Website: walmart
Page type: payment
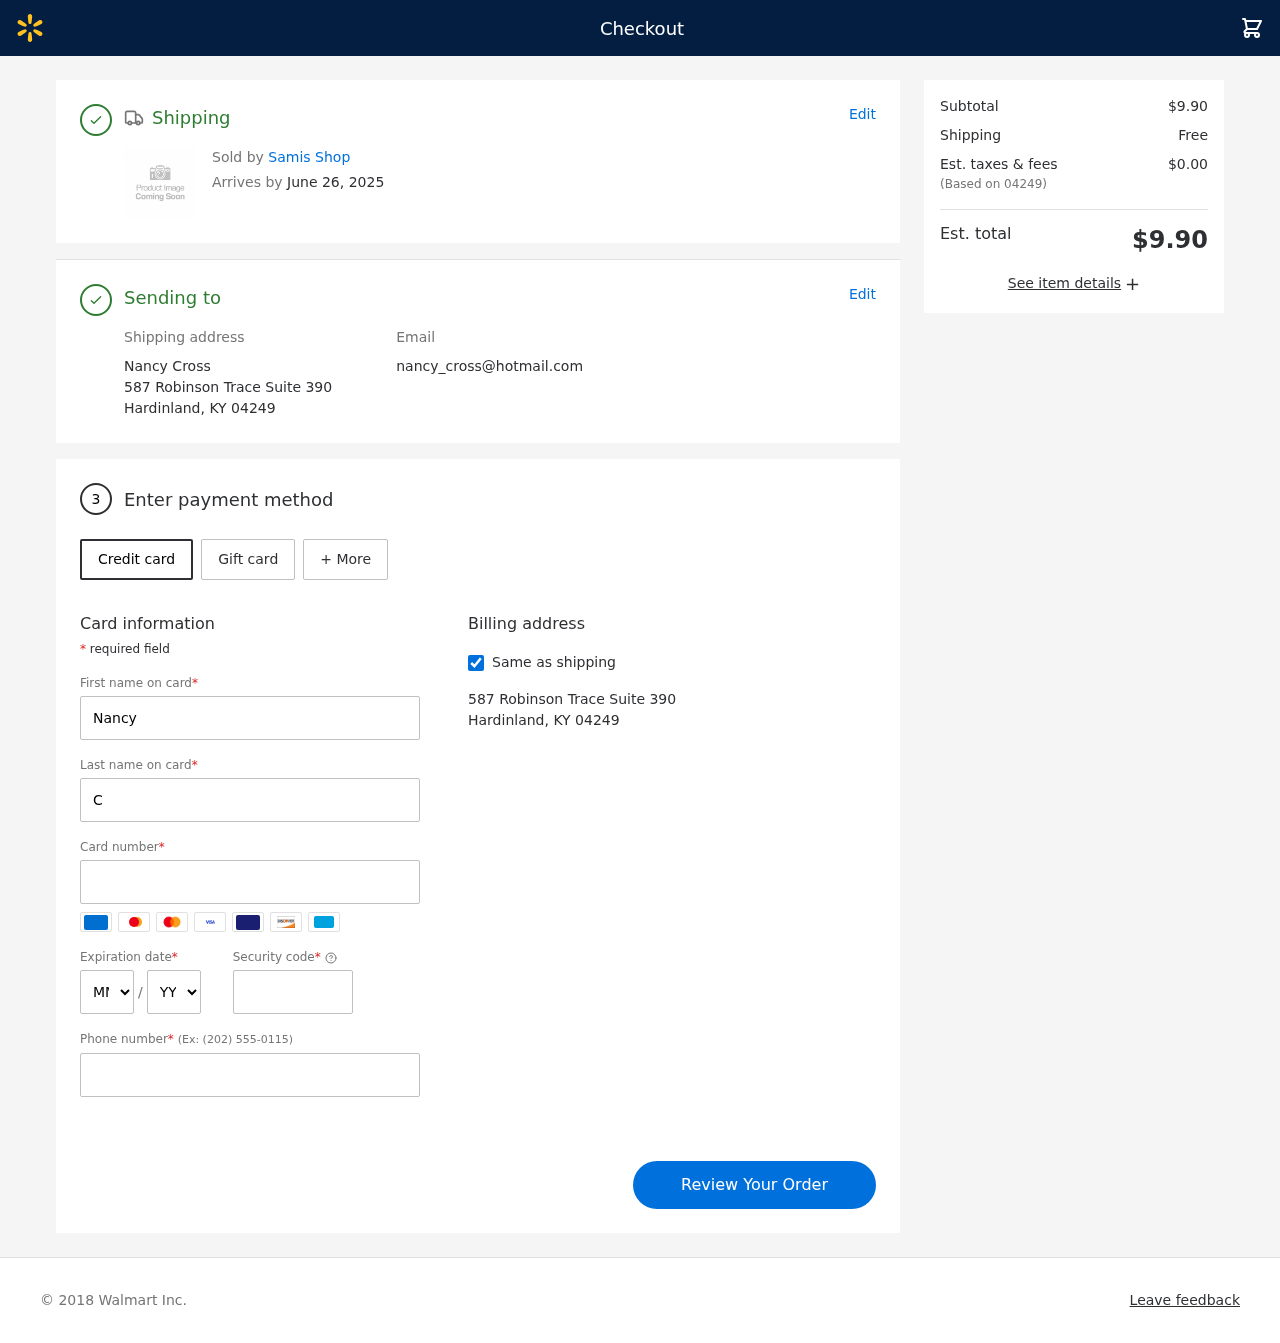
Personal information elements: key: PII_CARD_CVV
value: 900
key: PII_CARD_EXPIRY_MONTH
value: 12
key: PII_CARD_EXPIRY_YEAR
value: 29
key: PII_CARD_NUMBER
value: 6530 5272 9190 6376
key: PII_CITY_STATE_ZIP
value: Hardinland, KY 04249
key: PII_EMAIL
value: nancy_cross@hotmail.com
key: PII_FIRSTNAME
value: Nancy
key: PII_FULLNAME
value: Nancy Cross
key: PII_LASTNAME
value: Cross
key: PII_PHONE
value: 6425970256
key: PII_POSTCODE
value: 04249
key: PII_STREET
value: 587 Robinson Trace Suite 390
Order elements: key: ORDER_DELIVERY_DATE
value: June 26, 2025
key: ORDER_SUBTOTAL
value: $9.90
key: ORDER_SHIPPING_COST
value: Free
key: ORDER_TAX
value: $0.00
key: ORDER_TOTAL
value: $9.90